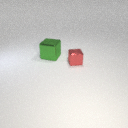
large green metal cube behind small red metal cube